Question: Count the number of objects in the diagram.
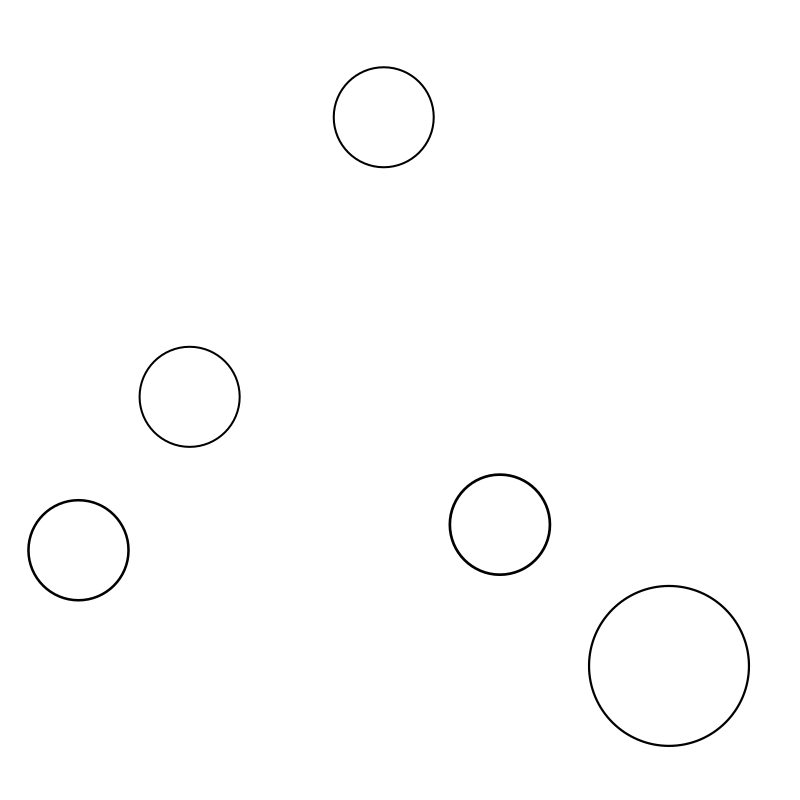
Answer: 5